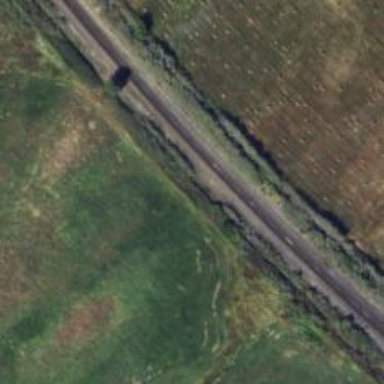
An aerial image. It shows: Railway track.